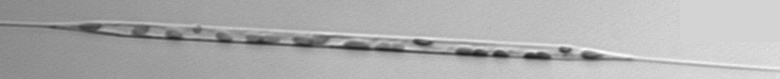
Label: Rhizosolenia